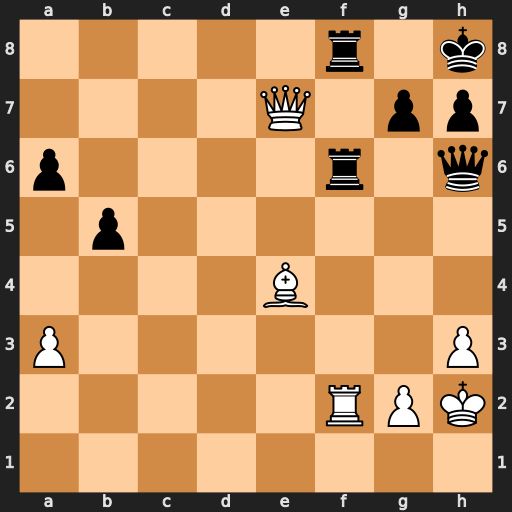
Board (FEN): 5r1k/4Q1pp/p4r1q/1p6/4B3/P6P/5RPK/8
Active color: w
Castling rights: -
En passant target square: -
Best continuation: Qxf8+ Rxf8 Rxf8#